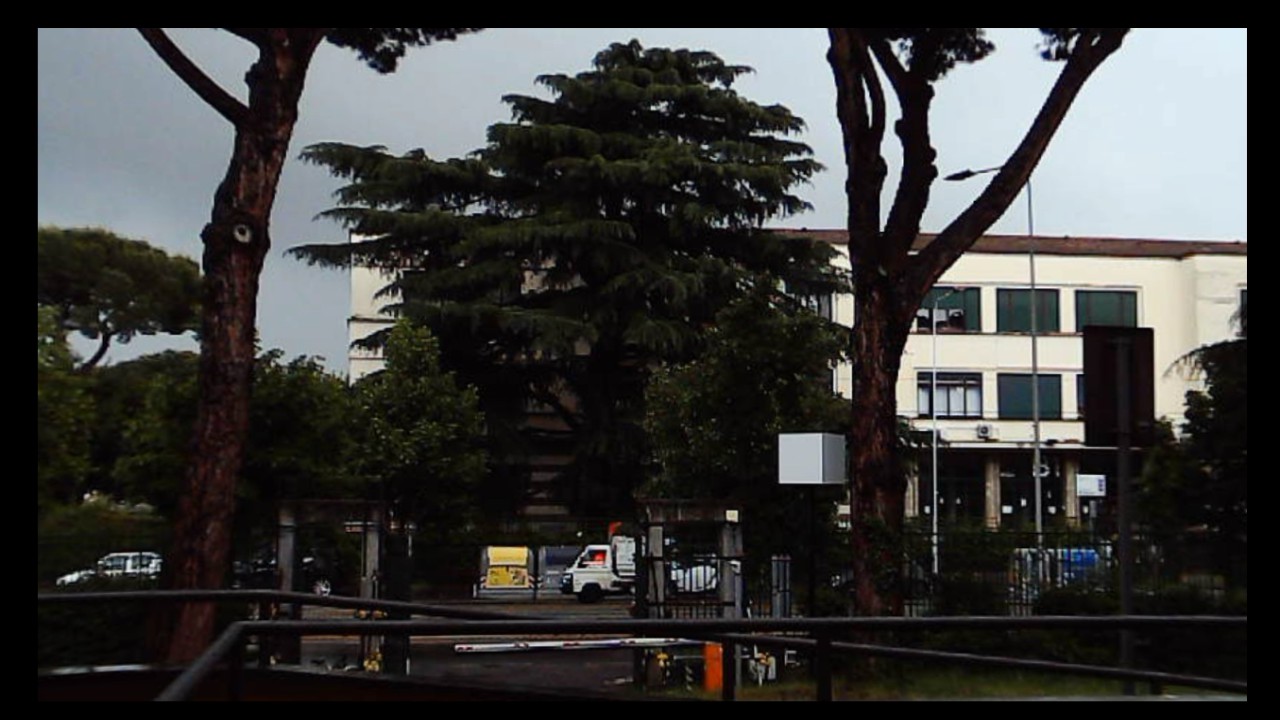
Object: DarwinFPV cineape20